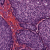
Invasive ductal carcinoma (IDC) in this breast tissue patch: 1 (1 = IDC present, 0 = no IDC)